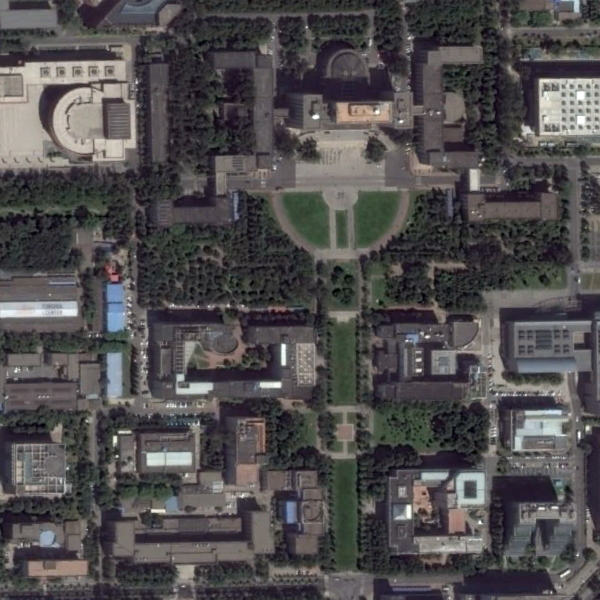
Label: School